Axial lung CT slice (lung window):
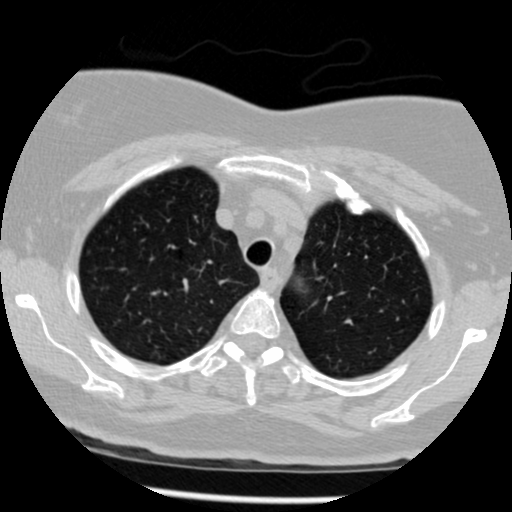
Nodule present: no